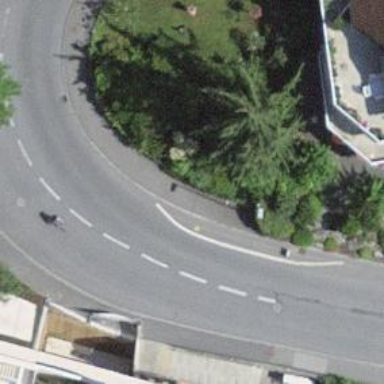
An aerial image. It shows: Kerb serving as barrier.